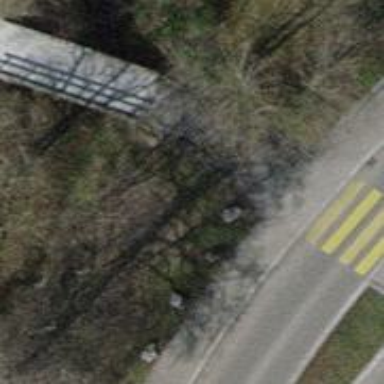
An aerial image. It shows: Cycle barrier.